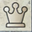
Piece: wQ